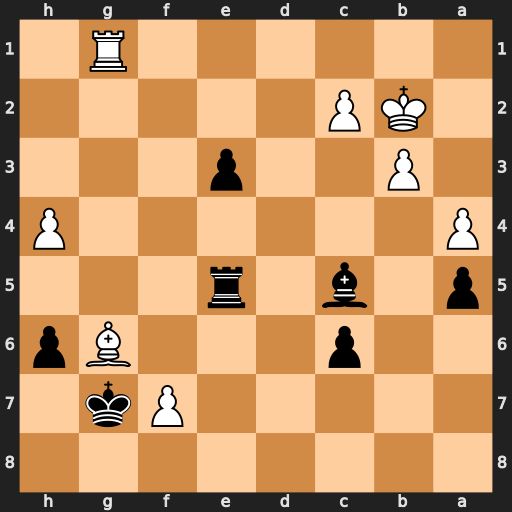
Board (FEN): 8/5Pk1/2p3Bp/p1b1r3/P6P/1P2p3/1KP5/6R1
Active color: b
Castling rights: -
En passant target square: -
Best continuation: e2 f8=B+ Kxf8